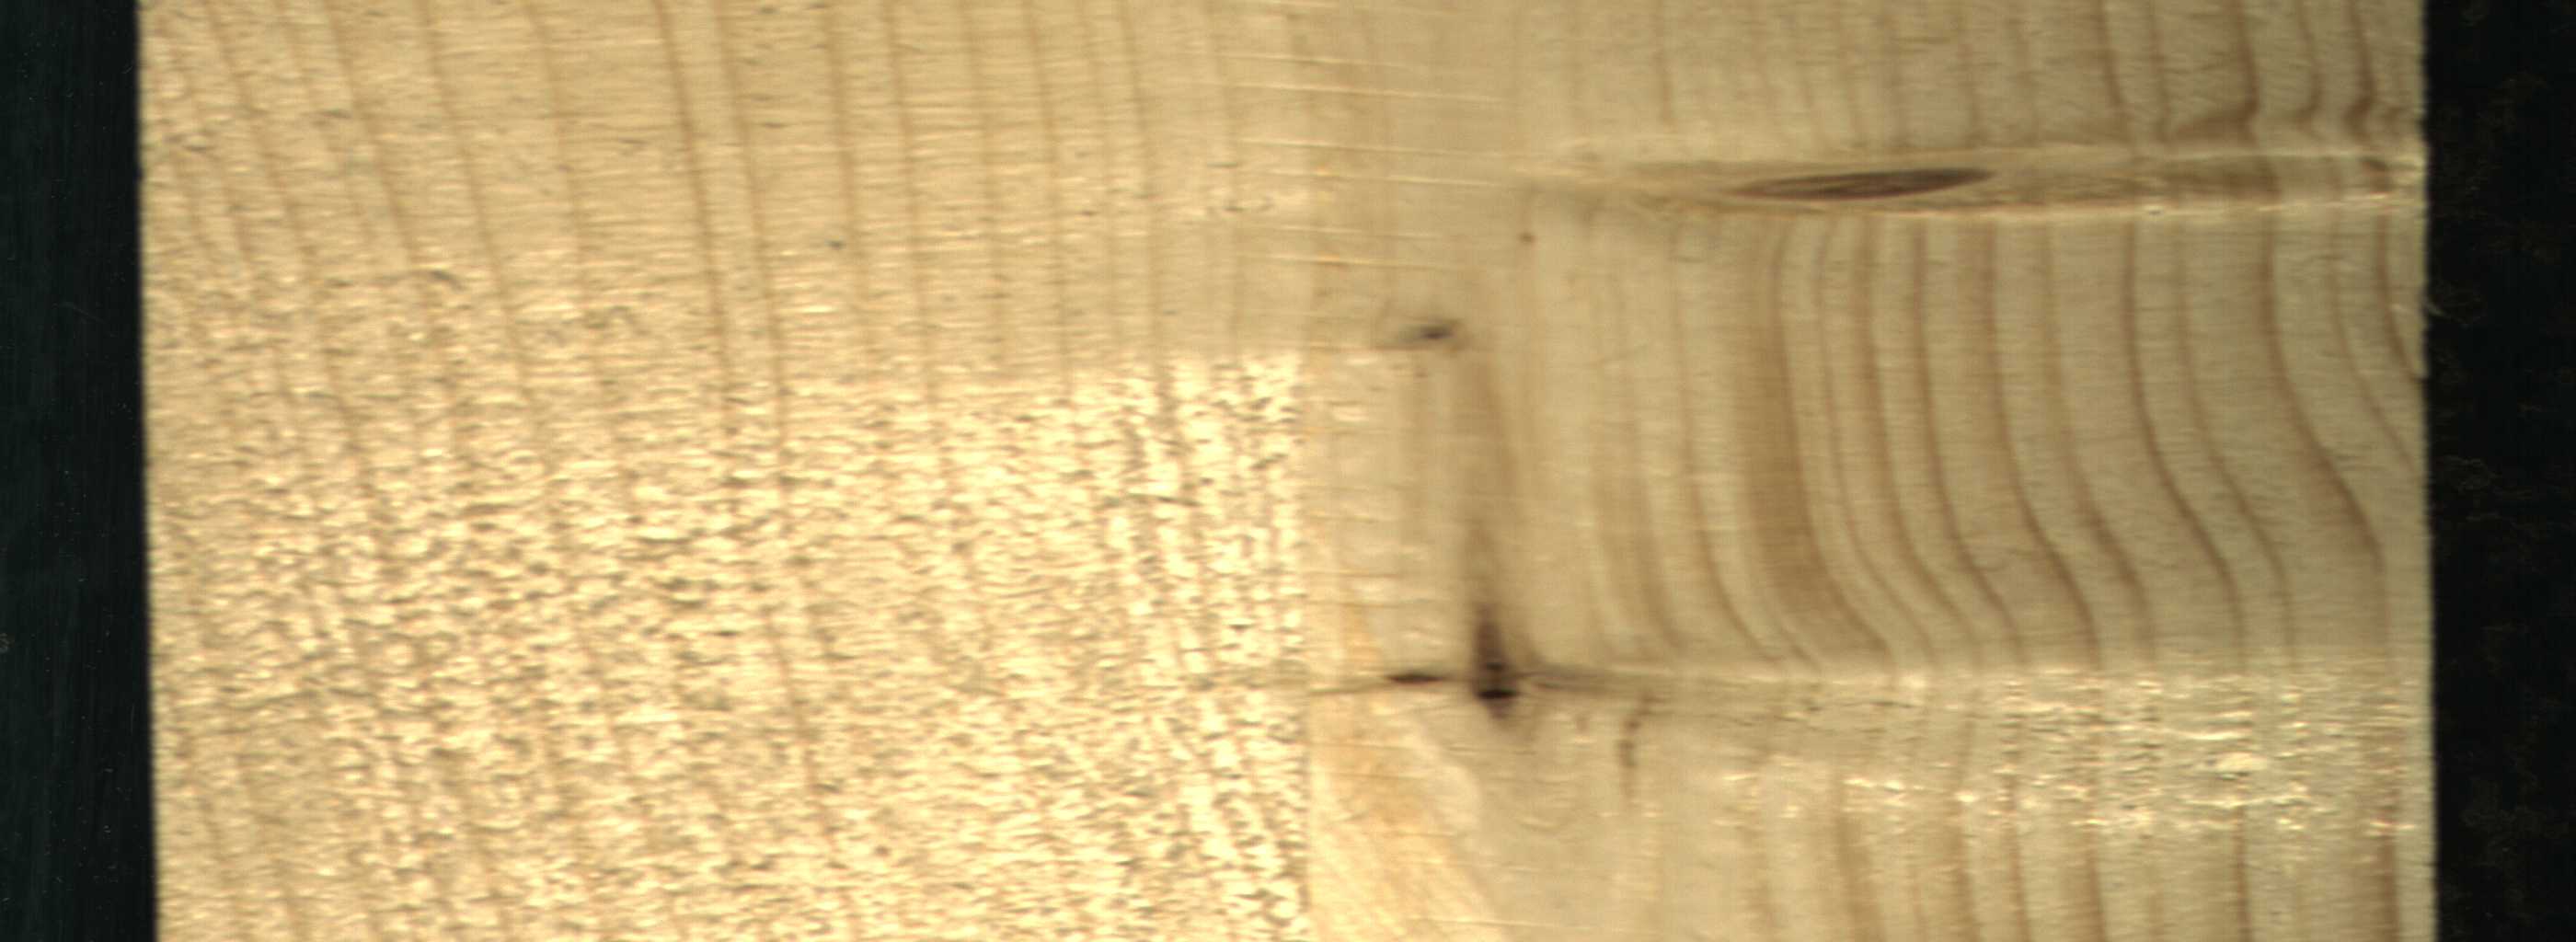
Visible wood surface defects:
Dead_Knot
Live_Knot
Live_Knot
Live_Knot